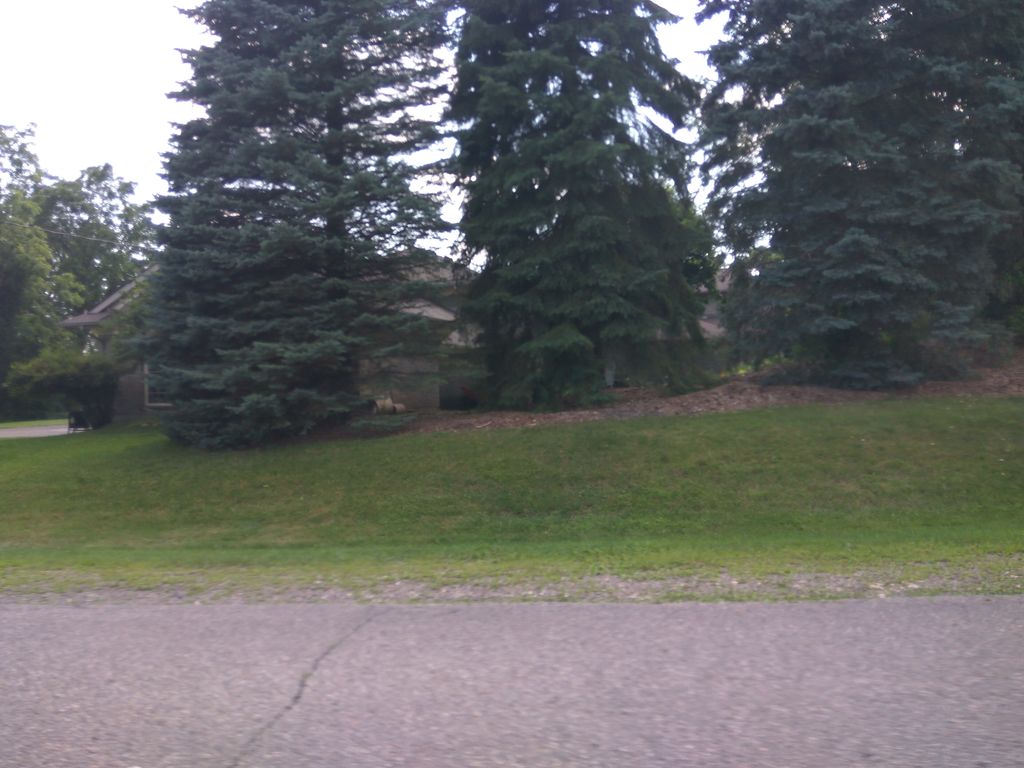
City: kitchener-waterloo